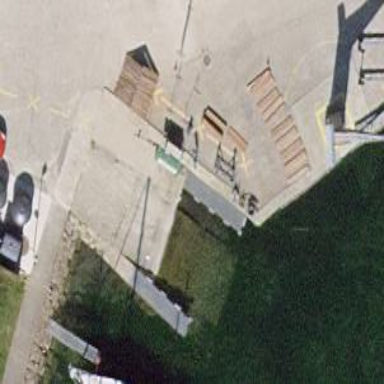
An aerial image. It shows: Slipway on leisure land.